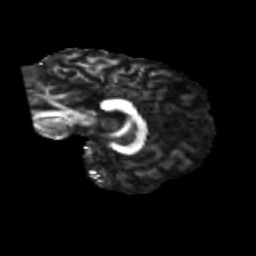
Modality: FA
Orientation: sagittal
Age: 34
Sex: male
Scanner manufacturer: siemens
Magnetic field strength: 3 T
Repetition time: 1.8 s
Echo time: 0.07 s